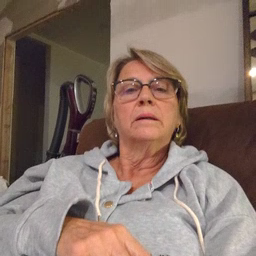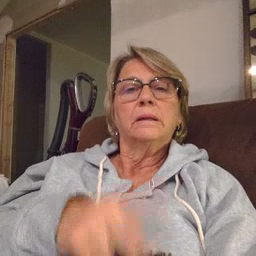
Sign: potty